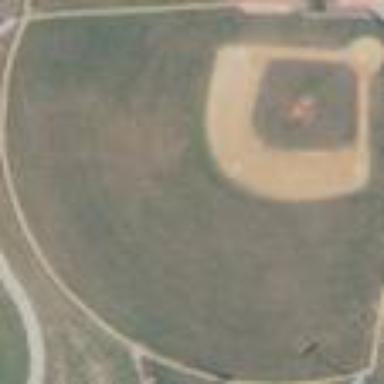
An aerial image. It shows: Baseball pitch for leisure land activities.